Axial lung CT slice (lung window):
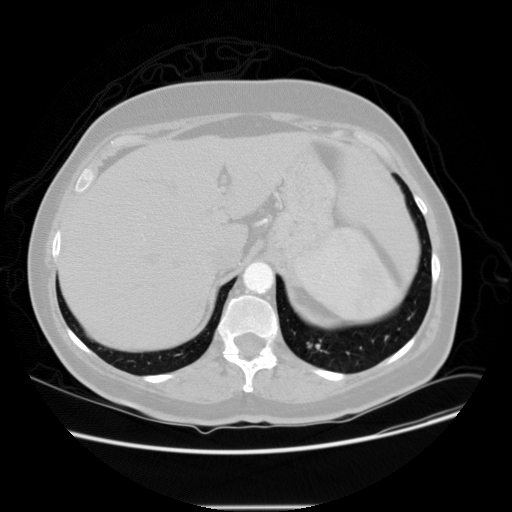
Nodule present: yes
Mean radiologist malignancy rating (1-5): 2